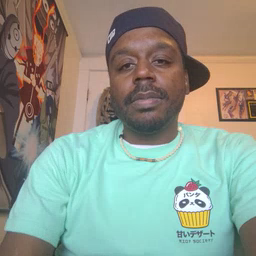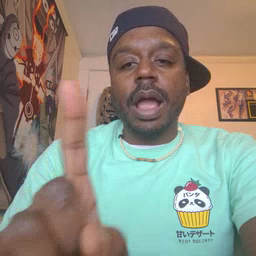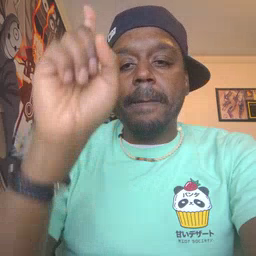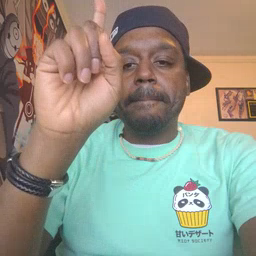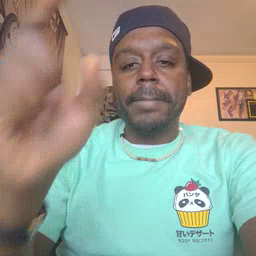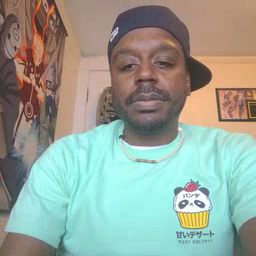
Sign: up